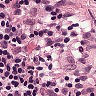
Metastatic tissue present: no